【题型】解答题　【知识点】平面几何　【难度】easy
如图，已知在 $\triangle ABC$ 中，中线 $AD$、$BE$ 交于点 $G$，$EF \parallel BC$ 交 $AD$ 于点 $F$.

(1) 如果 $FG = 1$，求 $GD$ 和 $AF$ 的长；

(2) 如果 $\overrightarrow{AB} = \vec{a}$，$\overrightarrow{AC} = \vec{b}$，那么 $\overrightarrow{EF} = \underline{\qquad\qquad\qquad}$.（用含向量 $\vec{a}$、$\vec{b}$ 的式子表示）
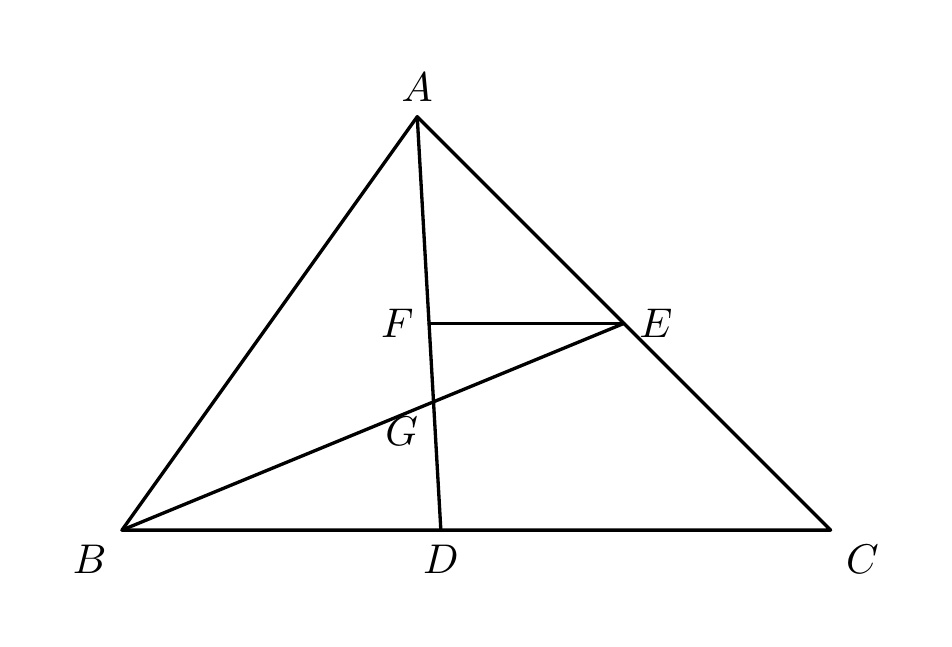
【解答】

【答案】 (1) $GD = 2$，$AF = 3$

(2) $\frac{1}{4}\vec{a} - \frac{1}{4}\vec{b}$

【分析】 本题考查了三角形的重心，平面向量，相似三角形的性质与判定，掌握三角形的重心是解题的关键.

(1) 根据三角形的重心，再证明 $\triangle GFE \sim \triangle GDB$，得出比例式，即可求解；

(2) 先求出 $\overrightarrow{CB} = \overrightarrow{CA} + \overrightarrow{AB} = \vec{a} - \vec{b}$，即可得到 $\overrightarrow{EF} = \frac{1}{4}\overrightarrow{CB} = \frac{1}{4}\vec{a} - \frac{1}{4}\vec{b}$.

【详解】 (1) 解：$\because$ 中线 $AD$、$BE$ 交于点 $G$,

$\therefore$ 点 $G$ 为重心,

$\because EF \parallel BC$,

$\therefore \triangle GFE \sim \triangle GDB$,

$\therefore \frac{FG}{GD} = \frac{EG}{BG} = \frac{1}{2}$,

$\because FG = 1$,

$\therefore GD = 2$，$DF = 3$,

$\because \frac{AF}{FD} = \frac{AE}{CE} = 1$,

$\therefore AF = DF = 3$；

(2) 解：$\because \overrightarrow{AB} = \vec{a}$，$\overrightarrow{AC} = \vec{b}$,

$\therefore \overrightarrow{CB} = \overrightarrow{CA} + \overrightarrow{AB} = \vec{a} - \vec{b}$,

$\because EF \parallel BC$，$EF = \frac{1}{4}CB$,

$\therefore \overrightarrow{EF} = \frac{1}{4}\overrightarrow{CB} = \frac{1}{4}\vec{a} - \frac{1}{4}\vec{b}$,

故答案为：$\frac{1}{4}\vec{a} - \frac{1}{4}\vec{b}$.